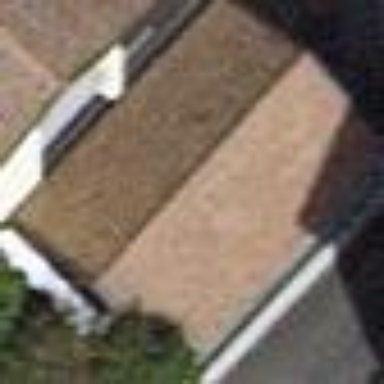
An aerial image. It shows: View of roof of building.